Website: macys
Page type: billing-address
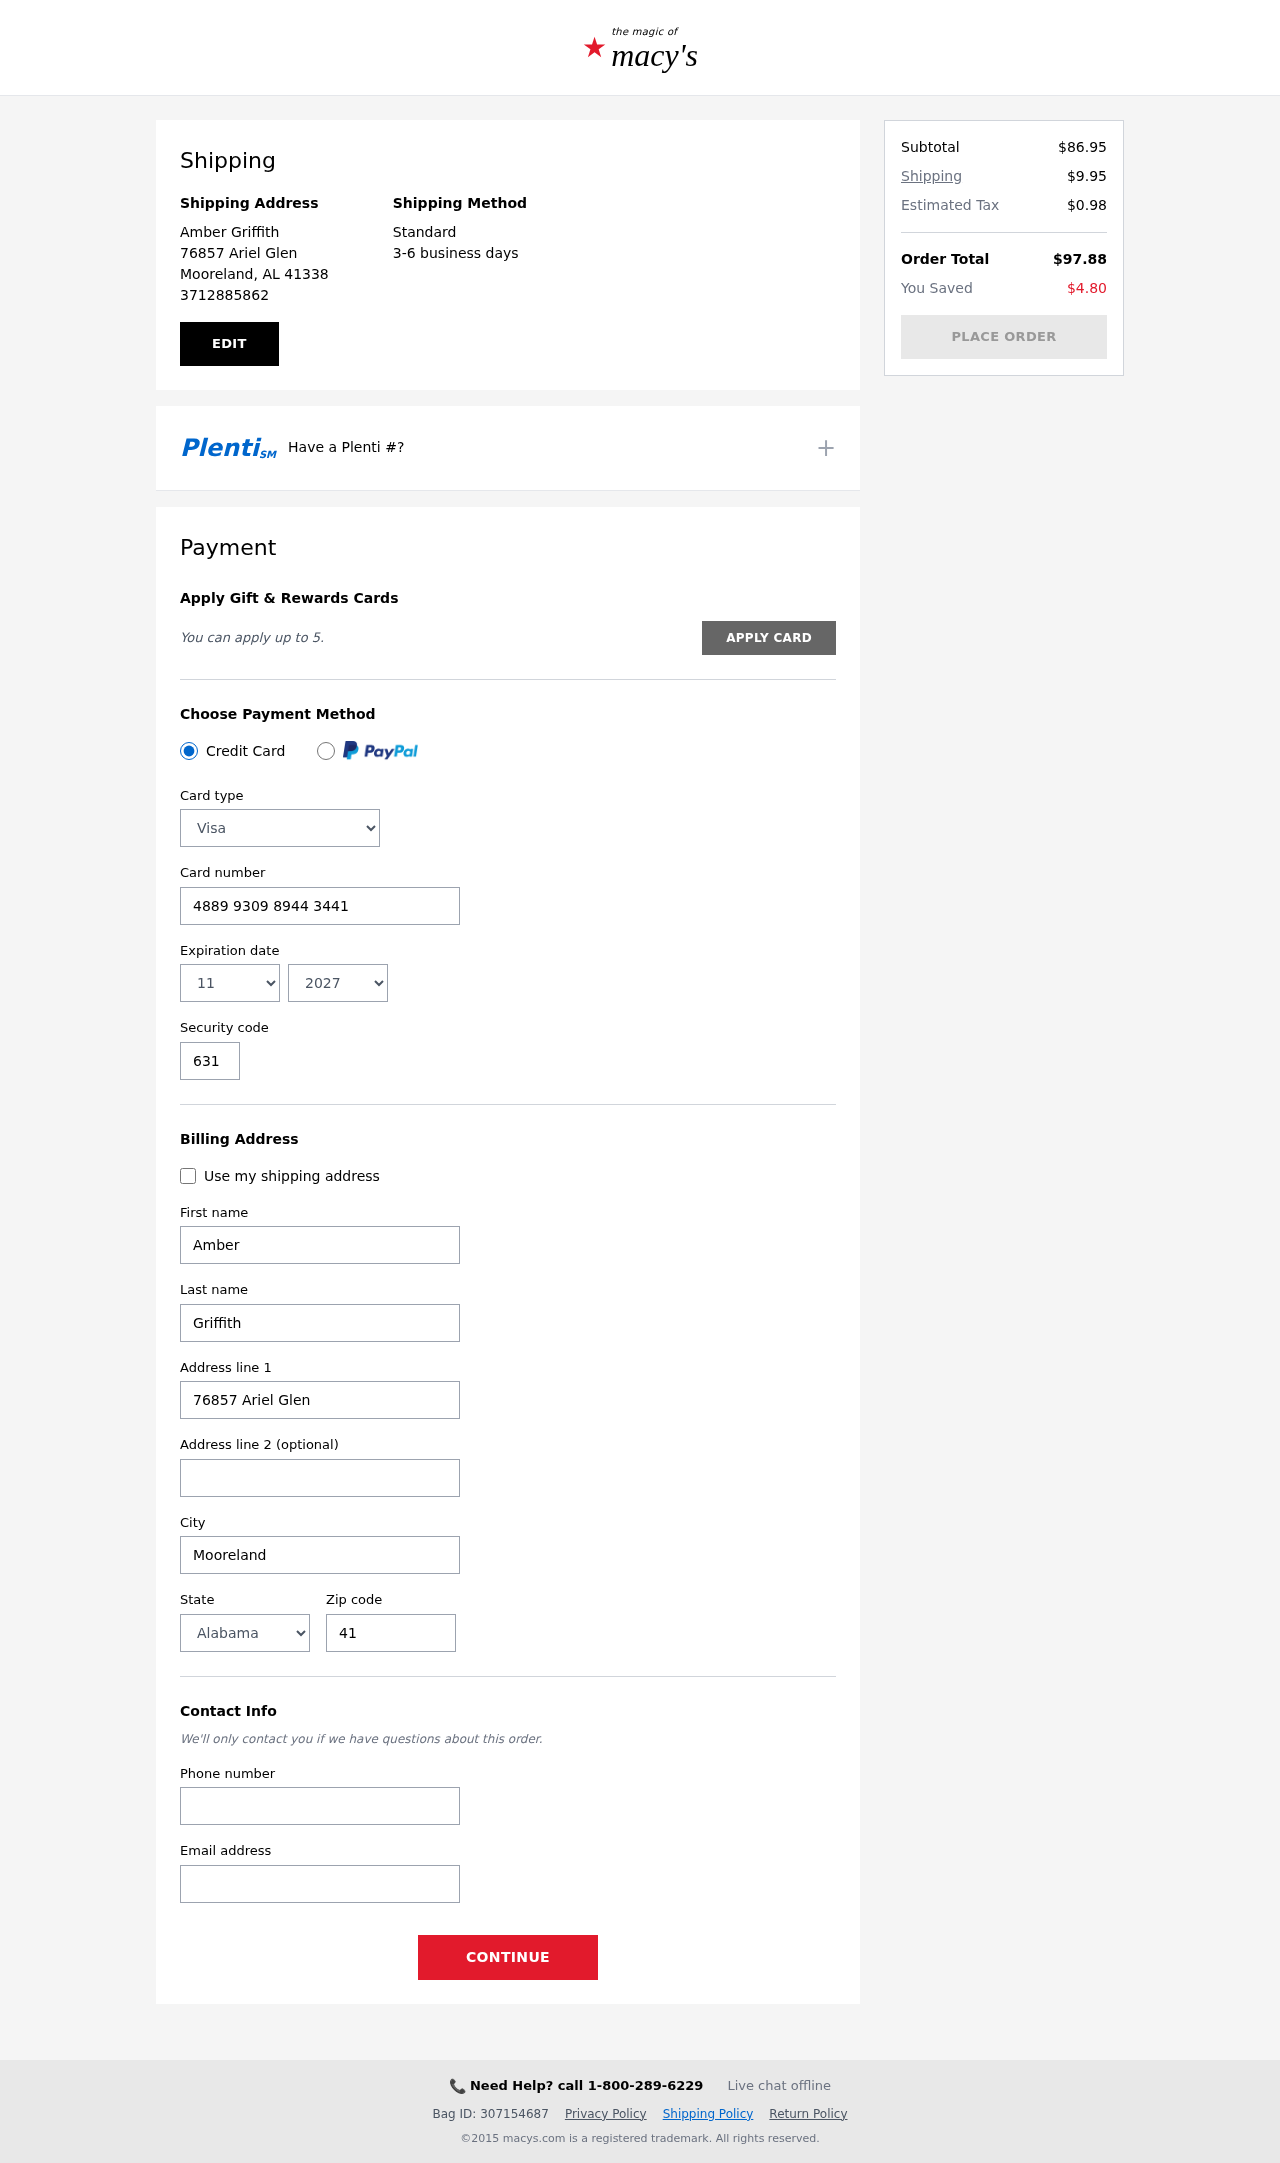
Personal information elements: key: PII_CARD_CVV
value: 631
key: PII_CARD_EXPIRY_MONTH
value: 11
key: PII_CARD_EXPIRY_YEAR
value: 27
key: PII_CARD_NUMBER
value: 4889 9309 8944 3441
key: PII_CARD_TYPE
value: Visa
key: PII_CITY
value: Mooreland
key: PII_CITY_STATE_ZIP
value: Mooreland, AL 41338
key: PII_EMAIL
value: ambergriffith@yahoo.com
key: PII_FIRSTNAME
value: Amber
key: PII_FULLNAME
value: Amber Griffith
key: PII_LASTNAME
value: Griffith
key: PII_PHONE
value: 3712885862
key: PII_POSTCODE
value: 41338
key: PII_STATE
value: Alabama
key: PII_STREET
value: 76857 Ariel Glen
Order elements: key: ORDER_SUBTOTAL
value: $86.95
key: ORDER_SHIPPING_COST
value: $9.95
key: ORDER_TAX
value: $0.98
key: ORDER_TOTAL
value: $97.88
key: ORDER_SAVINGS
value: $4.80